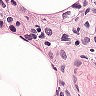
Metastatic tissue present: yes